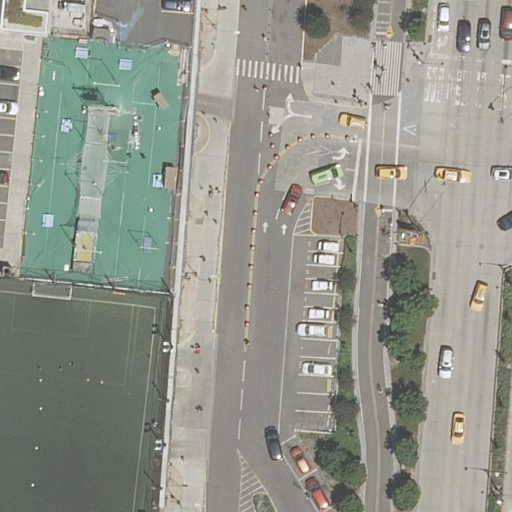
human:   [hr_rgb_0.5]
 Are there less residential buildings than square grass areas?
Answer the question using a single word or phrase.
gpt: no

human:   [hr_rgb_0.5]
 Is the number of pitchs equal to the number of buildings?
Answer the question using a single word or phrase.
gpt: yes

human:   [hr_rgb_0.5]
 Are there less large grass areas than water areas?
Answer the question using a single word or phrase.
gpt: no

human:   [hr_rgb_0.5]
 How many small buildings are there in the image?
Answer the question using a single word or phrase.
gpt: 0

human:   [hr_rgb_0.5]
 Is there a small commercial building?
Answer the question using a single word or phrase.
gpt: no

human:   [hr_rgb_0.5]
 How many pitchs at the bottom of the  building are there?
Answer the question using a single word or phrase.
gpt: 1

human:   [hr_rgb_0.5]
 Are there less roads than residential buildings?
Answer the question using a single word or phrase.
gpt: no

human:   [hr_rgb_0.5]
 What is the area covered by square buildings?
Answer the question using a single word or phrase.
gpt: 0m2

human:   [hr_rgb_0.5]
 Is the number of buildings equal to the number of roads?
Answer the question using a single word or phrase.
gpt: no

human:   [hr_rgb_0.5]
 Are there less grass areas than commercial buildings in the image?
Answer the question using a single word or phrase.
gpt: no

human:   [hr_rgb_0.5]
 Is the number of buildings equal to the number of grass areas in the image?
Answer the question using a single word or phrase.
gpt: no

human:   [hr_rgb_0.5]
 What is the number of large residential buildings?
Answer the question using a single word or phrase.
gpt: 1

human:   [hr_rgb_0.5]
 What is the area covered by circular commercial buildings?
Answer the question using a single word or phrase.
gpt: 0m2

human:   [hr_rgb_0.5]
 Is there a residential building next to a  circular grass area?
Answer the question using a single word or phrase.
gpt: no

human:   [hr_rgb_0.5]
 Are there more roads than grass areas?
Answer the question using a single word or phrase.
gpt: yes

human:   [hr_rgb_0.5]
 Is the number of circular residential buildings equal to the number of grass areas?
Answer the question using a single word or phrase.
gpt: no

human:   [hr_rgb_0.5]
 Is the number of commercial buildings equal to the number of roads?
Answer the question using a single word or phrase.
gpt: no

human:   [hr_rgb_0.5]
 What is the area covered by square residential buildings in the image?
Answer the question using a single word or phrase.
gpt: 0m2

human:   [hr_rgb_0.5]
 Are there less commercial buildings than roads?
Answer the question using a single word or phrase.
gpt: yes

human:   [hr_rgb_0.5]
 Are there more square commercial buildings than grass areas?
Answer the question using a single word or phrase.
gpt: no

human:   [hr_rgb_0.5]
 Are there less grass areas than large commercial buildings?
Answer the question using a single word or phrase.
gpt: no

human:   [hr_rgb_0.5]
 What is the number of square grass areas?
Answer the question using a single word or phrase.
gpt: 0

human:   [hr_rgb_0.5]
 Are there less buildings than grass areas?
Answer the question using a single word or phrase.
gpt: yes

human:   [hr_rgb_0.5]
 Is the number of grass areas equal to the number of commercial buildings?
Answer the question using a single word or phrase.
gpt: no

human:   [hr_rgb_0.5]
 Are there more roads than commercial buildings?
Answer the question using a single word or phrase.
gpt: yes

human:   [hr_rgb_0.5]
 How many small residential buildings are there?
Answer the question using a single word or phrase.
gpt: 0

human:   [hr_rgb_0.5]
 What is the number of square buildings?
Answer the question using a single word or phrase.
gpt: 0

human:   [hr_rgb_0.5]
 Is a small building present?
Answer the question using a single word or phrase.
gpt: no

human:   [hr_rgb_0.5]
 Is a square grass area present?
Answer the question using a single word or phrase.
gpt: no

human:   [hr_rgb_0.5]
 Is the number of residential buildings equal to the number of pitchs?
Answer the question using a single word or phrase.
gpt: yes

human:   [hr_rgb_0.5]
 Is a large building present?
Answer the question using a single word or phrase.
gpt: yes

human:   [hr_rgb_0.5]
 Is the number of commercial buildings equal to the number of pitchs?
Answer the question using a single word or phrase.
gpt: no

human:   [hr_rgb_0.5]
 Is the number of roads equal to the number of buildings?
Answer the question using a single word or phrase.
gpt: no

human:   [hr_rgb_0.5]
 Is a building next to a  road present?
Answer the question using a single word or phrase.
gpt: yes

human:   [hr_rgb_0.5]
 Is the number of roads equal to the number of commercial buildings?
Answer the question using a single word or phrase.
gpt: no

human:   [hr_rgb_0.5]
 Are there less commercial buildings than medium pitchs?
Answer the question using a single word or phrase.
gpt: no